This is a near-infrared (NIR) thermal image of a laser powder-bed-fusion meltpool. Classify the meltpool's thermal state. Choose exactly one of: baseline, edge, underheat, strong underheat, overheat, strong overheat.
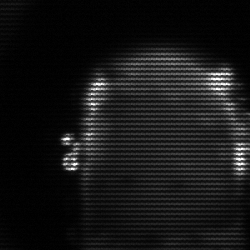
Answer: baseline